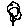
Label: flower